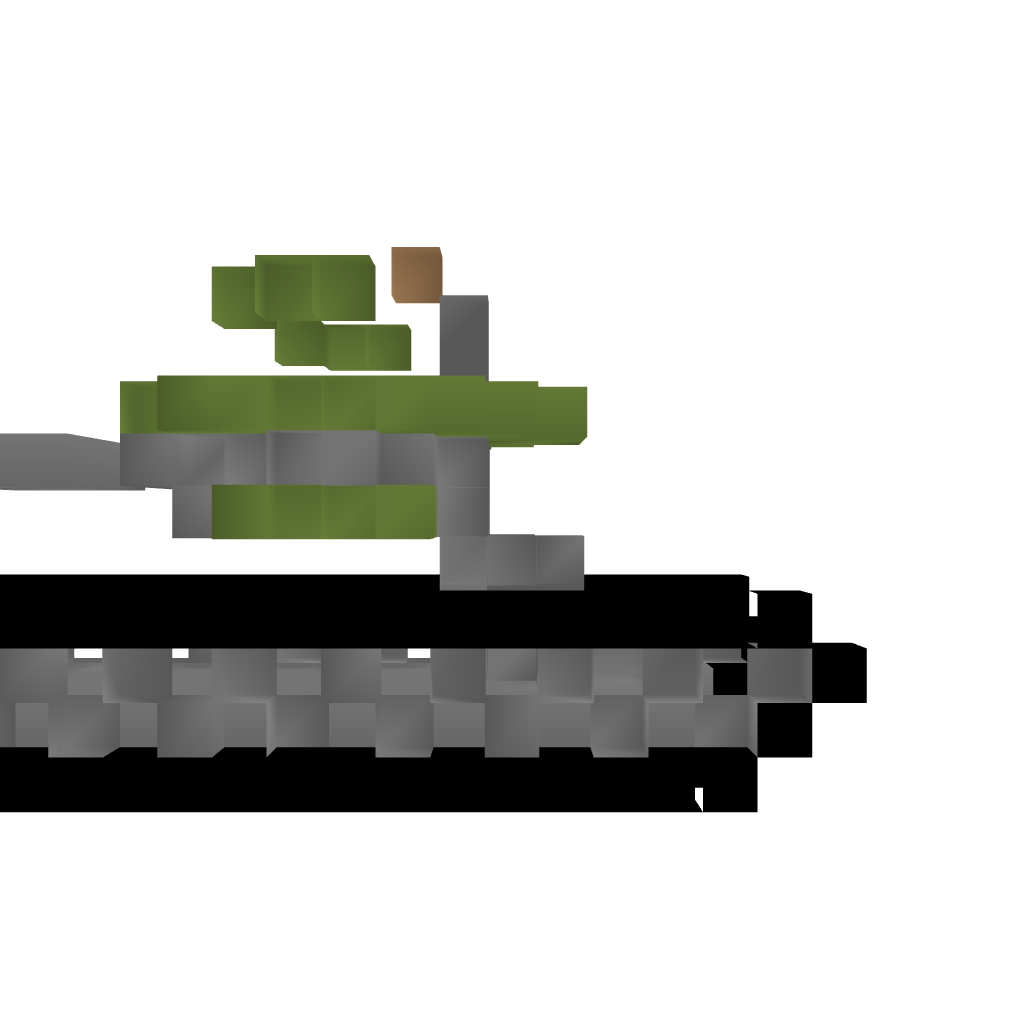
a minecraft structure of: ağır tank bad low quality